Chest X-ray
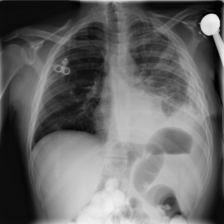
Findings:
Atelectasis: positive
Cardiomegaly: negative
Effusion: positive
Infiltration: positive
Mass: negative
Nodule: negative
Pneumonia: negative
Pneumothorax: negative
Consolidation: negative
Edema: negative
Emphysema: negative
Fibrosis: negative
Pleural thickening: positive
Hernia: negative